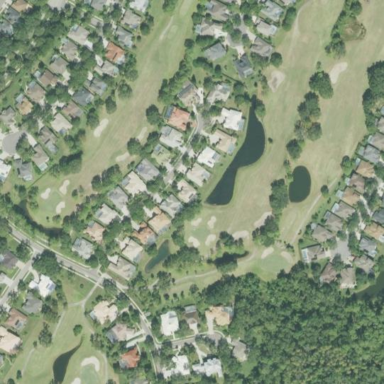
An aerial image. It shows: Neighborhood.